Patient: sex F, age 89
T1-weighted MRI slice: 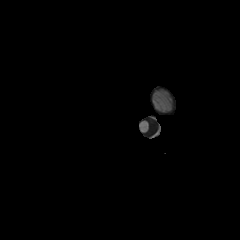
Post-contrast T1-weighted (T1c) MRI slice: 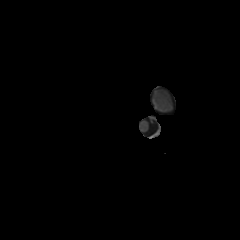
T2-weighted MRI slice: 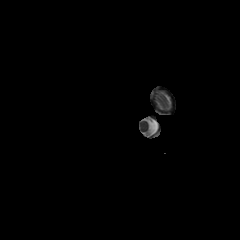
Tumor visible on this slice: no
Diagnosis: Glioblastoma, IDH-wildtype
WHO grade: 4